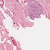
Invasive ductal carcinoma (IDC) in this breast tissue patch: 0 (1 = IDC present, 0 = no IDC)